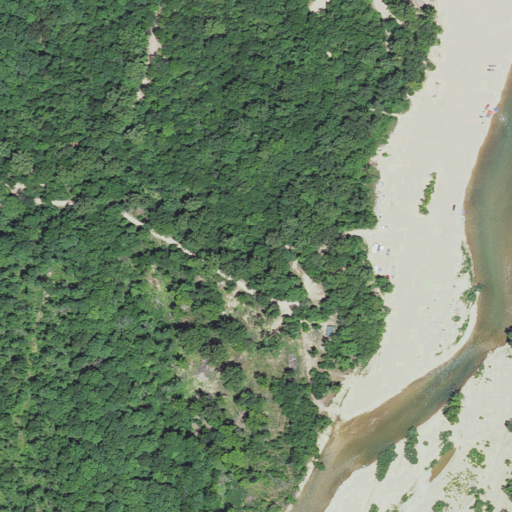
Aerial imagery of valley in Missouri named Brawley Hollow containing deciduous forest, barren land, open development, woody wetlands, open water, herbaceous wetlands, mixed forest, medium intensity development, and low intensity development